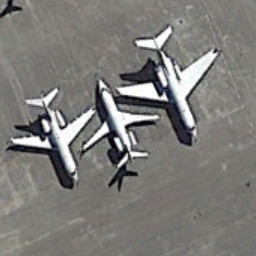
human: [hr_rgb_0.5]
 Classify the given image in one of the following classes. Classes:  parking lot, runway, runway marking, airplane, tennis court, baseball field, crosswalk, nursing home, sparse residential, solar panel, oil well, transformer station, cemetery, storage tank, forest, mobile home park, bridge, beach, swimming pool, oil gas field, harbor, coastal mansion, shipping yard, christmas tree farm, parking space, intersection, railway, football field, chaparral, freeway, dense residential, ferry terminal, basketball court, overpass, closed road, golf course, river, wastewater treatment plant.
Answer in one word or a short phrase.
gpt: airplane